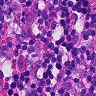
Metastatic tissue present: no